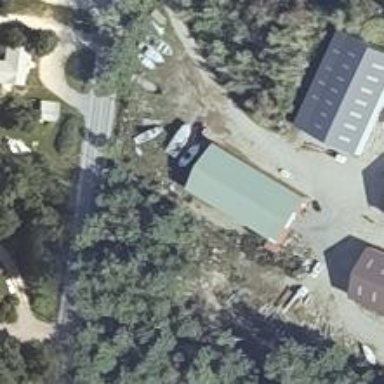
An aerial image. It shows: Boatyard located near waterway.